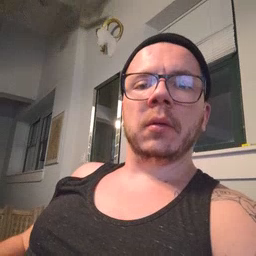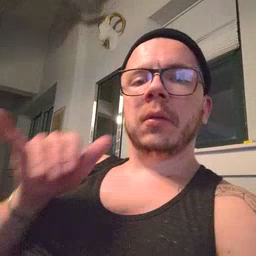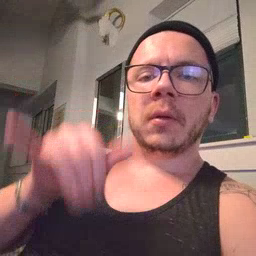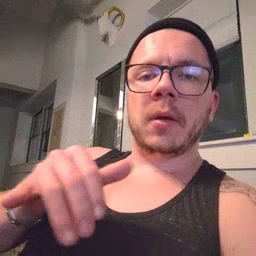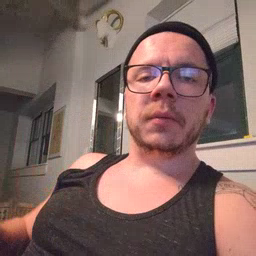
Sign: stay